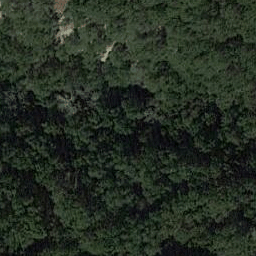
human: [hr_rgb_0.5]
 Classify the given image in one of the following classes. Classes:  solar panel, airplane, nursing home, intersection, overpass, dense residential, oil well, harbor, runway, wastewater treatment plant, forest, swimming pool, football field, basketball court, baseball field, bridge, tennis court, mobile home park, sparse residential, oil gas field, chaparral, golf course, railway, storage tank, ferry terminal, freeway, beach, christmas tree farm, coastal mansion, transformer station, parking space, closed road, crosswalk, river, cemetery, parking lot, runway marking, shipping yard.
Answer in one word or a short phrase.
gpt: forest